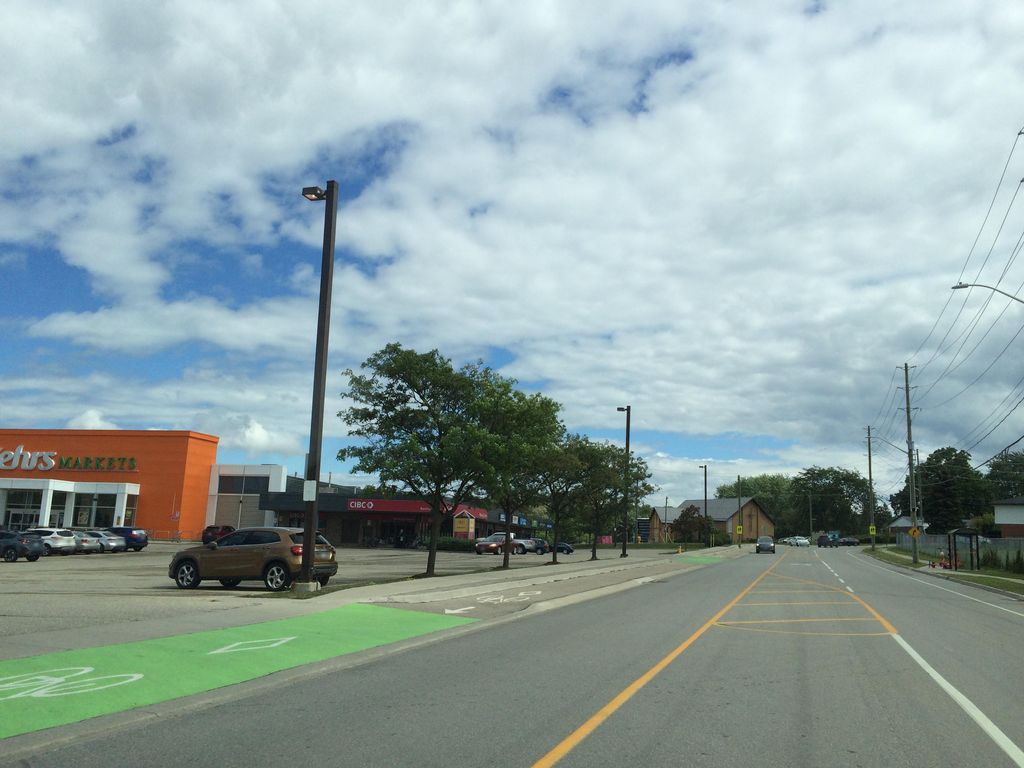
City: kitchener-waterloo